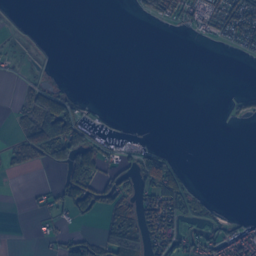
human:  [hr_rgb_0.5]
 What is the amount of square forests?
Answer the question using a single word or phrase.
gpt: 1

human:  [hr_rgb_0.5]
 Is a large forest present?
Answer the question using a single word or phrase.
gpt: yes

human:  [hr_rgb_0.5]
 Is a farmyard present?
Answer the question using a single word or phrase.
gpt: yes

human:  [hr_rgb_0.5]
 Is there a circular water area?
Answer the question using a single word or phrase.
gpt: yes

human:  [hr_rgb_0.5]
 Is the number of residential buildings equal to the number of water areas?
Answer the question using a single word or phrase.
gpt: no

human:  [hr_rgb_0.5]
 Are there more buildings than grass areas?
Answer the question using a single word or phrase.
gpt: yes

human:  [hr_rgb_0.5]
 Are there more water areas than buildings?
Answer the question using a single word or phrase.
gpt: no

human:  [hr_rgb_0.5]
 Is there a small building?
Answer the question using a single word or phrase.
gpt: yes

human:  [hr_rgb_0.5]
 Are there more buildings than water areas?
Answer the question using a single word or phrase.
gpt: yes

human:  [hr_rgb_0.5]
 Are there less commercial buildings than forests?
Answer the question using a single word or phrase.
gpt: yes

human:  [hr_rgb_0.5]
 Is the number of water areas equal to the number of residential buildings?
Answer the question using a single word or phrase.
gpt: no

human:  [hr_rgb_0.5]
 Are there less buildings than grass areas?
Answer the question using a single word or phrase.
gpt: no

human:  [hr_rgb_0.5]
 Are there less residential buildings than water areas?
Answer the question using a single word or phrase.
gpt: no

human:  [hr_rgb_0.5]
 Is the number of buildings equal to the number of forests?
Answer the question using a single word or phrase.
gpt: no

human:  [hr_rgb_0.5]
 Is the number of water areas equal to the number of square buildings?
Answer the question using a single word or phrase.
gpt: no

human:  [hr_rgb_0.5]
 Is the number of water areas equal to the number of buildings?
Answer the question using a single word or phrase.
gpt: no

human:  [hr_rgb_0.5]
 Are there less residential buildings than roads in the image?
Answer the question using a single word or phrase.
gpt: no

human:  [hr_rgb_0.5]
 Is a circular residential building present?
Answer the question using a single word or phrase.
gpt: yes

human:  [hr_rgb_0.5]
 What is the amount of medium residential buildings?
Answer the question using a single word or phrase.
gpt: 0

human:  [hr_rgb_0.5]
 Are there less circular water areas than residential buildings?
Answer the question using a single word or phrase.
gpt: yes

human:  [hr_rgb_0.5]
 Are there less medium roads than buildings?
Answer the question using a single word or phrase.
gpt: yes

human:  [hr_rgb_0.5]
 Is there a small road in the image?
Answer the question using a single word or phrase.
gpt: yes

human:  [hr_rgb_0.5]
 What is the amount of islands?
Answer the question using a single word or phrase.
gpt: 2

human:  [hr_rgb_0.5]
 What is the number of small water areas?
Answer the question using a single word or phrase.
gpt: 10

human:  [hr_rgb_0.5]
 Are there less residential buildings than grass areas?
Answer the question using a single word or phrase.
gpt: no

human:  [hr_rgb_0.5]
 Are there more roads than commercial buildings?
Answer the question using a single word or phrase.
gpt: yes

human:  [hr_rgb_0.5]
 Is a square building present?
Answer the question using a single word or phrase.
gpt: yes

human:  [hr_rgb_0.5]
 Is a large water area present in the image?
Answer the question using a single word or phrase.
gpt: yes

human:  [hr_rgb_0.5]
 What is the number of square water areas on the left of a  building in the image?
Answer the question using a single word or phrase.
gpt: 3

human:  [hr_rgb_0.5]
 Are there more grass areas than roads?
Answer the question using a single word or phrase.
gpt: yes

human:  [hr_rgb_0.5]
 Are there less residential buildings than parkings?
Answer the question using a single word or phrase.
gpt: no

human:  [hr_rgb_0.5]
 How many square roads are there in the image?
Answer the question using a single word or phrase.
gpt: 0

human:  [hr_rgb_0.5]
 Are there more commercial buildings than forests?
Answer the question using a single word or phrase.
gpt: no

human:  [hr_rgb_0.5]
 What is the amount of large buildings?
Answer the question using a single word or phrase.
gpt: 0

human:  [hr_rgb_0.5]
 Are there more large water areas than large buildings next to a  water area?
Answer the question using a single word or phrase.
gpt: yes

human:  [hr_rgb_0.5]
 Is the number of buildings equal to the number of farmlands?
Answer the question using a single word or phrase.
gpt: no